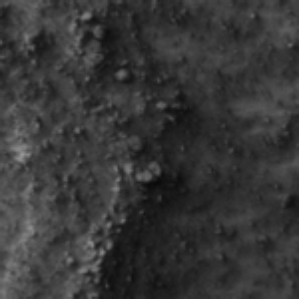
Label: frost